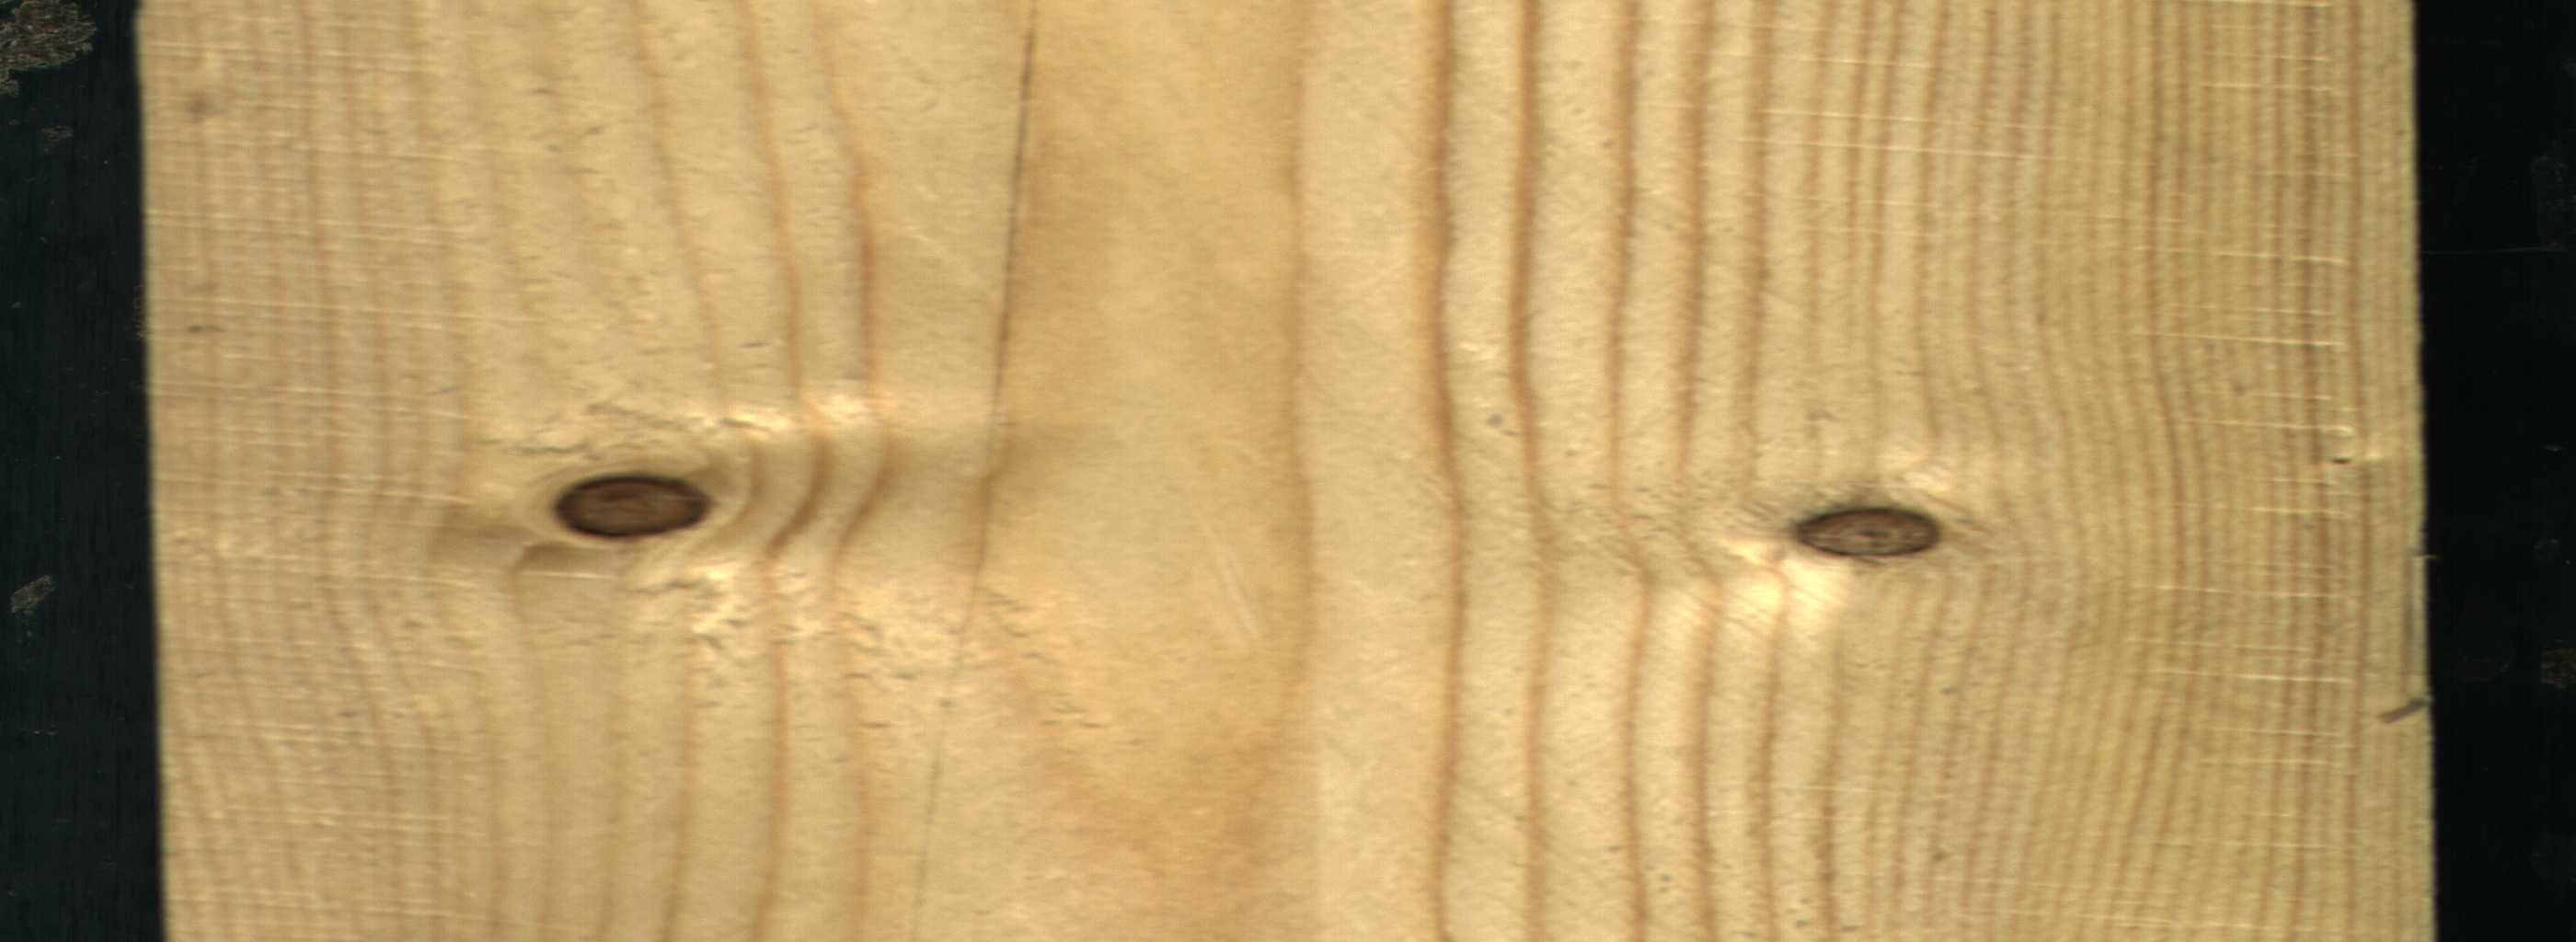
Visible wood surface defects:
Crack
Dead_Knot
Dead_Knot